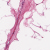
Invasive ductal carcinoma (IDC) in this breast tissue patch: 0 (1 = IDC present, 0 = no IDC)